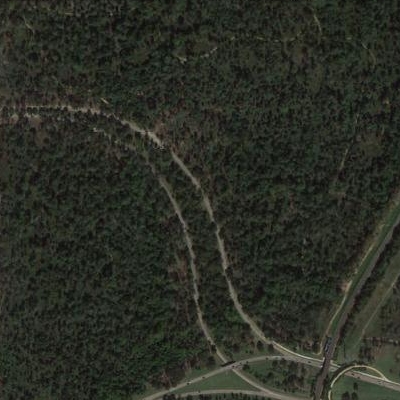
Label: eForest